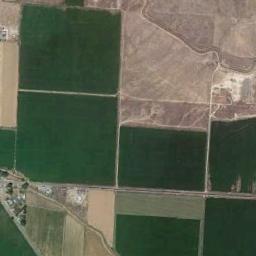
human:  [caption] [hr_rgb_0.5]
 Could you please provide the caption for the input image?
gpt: There are many rectangular farmlands of different sizes .

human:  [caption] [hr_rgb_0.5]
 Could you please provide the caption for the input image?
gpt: Several green rectangular farmlands of different sizes are next to wasteland and a village is next to the farmlands .

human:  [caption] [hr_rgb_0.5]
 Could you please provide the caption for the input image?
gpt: There are some green and bare rectangular farmland .

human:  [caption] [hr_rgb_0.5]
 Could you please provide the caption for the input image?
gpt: Several green and tan mixed rectangular farm fields of different sizes and shapes .

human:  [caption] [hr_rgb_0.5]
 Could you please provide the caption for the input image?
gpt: There are several green rectangular farmlands .